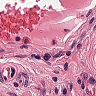
Metastatic tissue present: no